Interaction volume radius: 10 \u00c5
Interaction volume height: 10 \u00c5
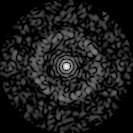
Disorder parameter: 0.8308